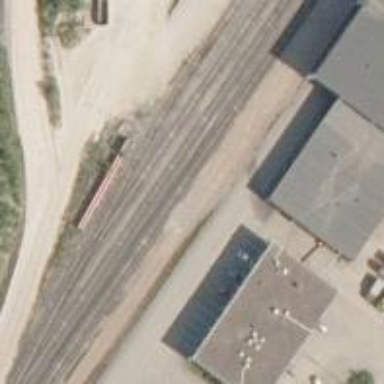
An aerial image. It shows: Railway yard in service.